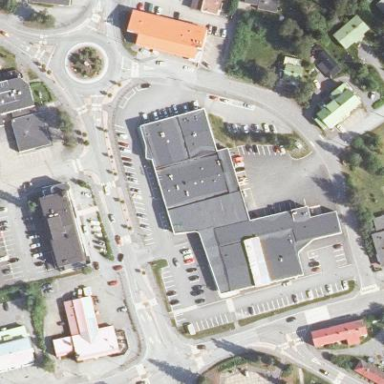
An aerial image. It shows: Mall building.